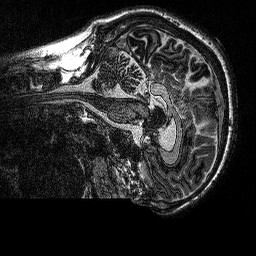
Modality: MP2RAGE
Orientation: sagittal
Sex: male
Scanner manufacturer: siemens
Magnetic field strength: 3 T
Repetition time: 5 s
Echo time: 0.00292 s